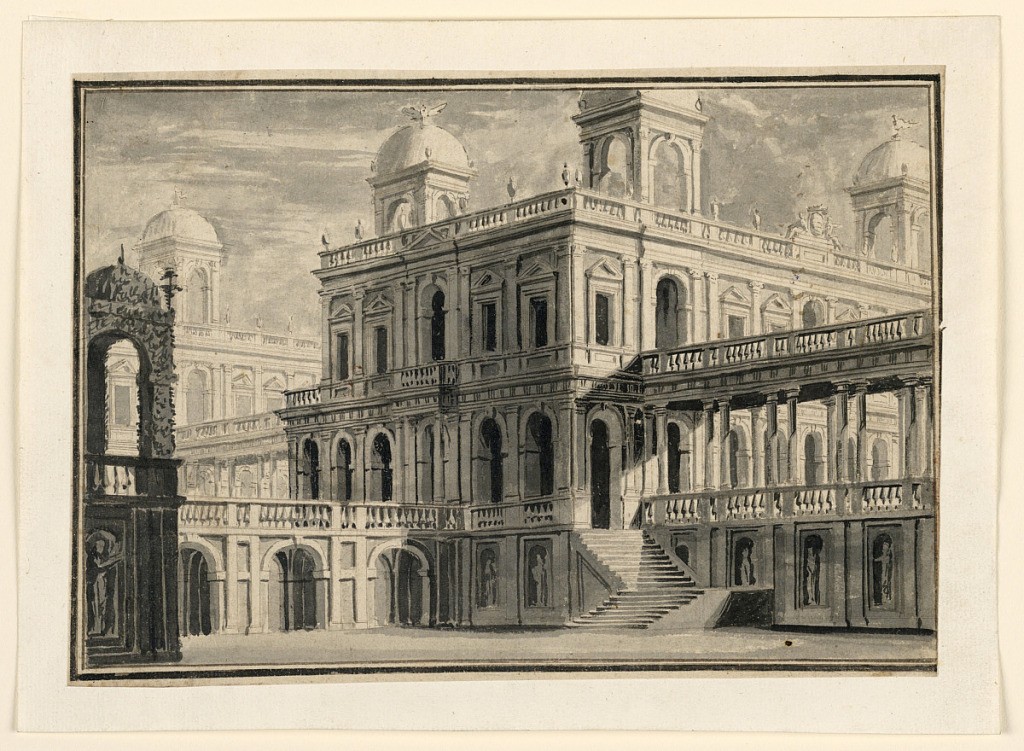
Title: Stage Design, Palace and Porticoes from Outside
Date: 18th century
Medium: Pen and brown ink, brush and sepia wash on paper
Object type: Drawing
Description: Horizontal rectangle. Different wings of palace connected by porticoes seen at an angle from right side in the foreground to left in the back. Renaissance forms.